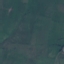
Land use / land cover: Pasture